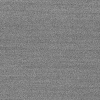
Atmospheric dust classification: dusty